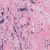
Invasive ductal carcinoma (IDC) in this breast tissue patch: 1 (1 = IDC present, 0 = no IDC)